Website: bh-photo
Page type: review-order
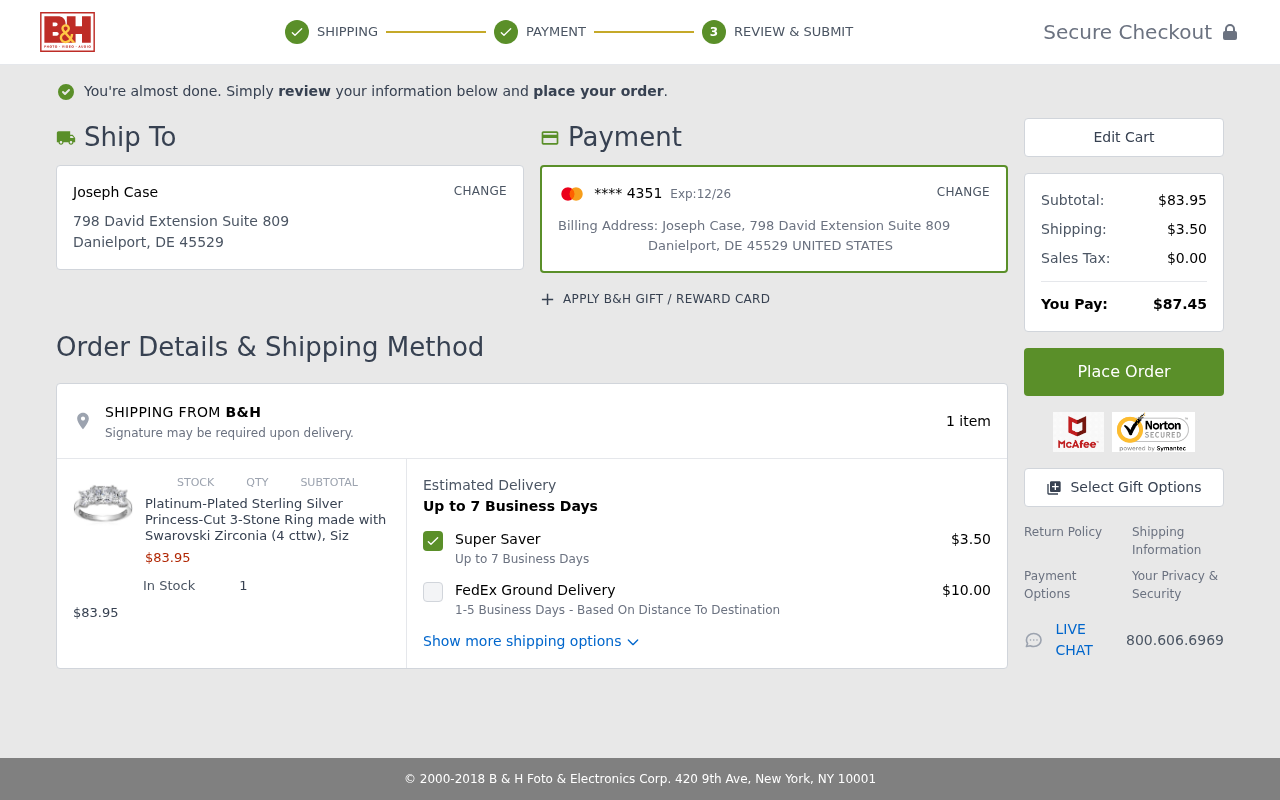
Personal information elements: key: PII_CARD_EXPIRY
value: Exp:12/26
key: PII_CARD_LAST4
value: **** 4351
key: PII_CITY_STATE_ZIP
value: Danielport, DE 45529
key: PII_COUNTRY
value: UNITED STATES
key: PII_FULLNAME
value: Joseph Case
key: PII_FULLNAME2
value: Joseph Case
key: PII_STREET
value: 798 David Extension Suite 809
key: PII_CITY
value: Danielport
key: PII_POSTCODE
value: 45529
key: PII_STATE_ABBR
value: DE
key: PII_POSTCODE_FULL
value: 45529
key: PII_CITY_STATE
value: Danielport, DE
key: PII_POSTCODE_NUMERIC
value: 45529
Product elements: key: PRODUCT1_NAME
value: Platinum-Plated Sterling Silver Princess-Cut 3-Stone Ring made with Swarovski Zirconia (4 cttw), Siz
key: PRODUCT1_PRICE
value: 83.95
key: PRODUCT1_QUANTITY
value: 1
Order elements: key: ORDER_NUM_ITEMS
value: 1 item
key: ORDER_SUBTOTAL
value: $83.95
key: ORDER_SHIPPING_COST
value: $3.50
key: ORDER_SHIPPING_ALT
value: $10.00
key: ORDER_SUBTOTAL2
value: $83.95
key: ORDER_SHIPPING_COST2
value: $3.50
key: ORDER_TAX
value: $0.00
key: ORDER_TOTAL
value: $87.45